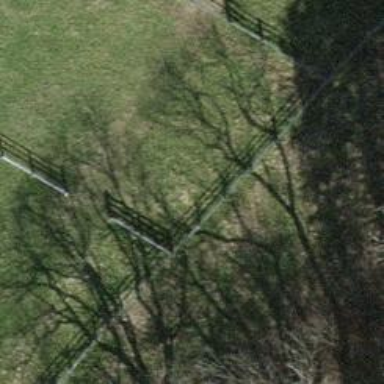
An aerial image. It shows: Fence.